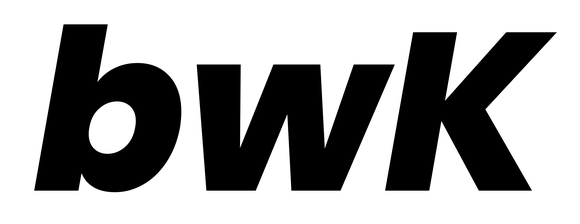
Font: Poppins-ExtraBoldItalic